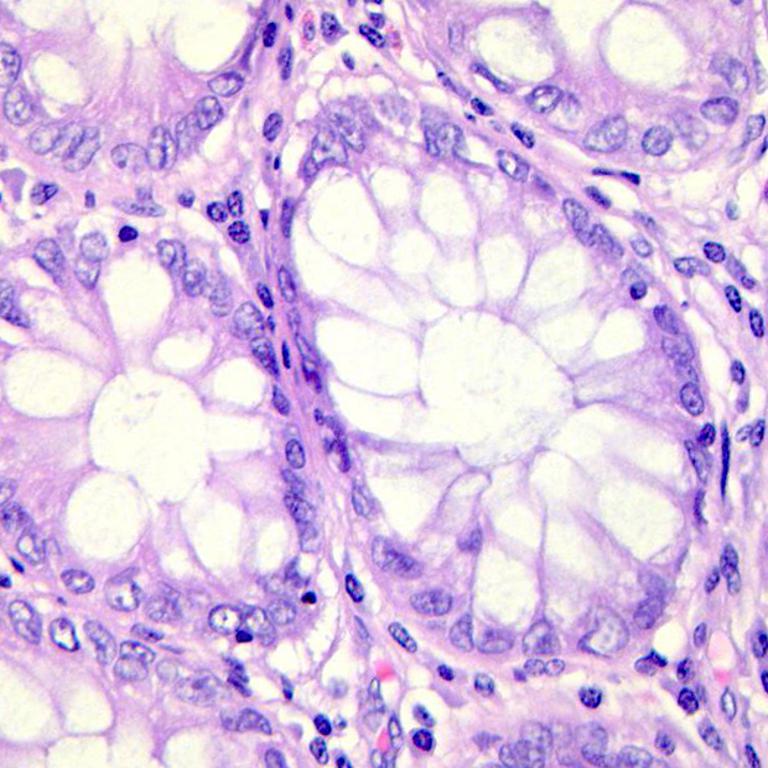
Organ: colon
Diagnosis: benign